Question: So I have a page and here's what is happening. I'm trying to get it all white but only a small portion of it turns white. Also its an 'h1' but its coming out as a 'p'. Any ideas. <URL>'s a demo and the code.

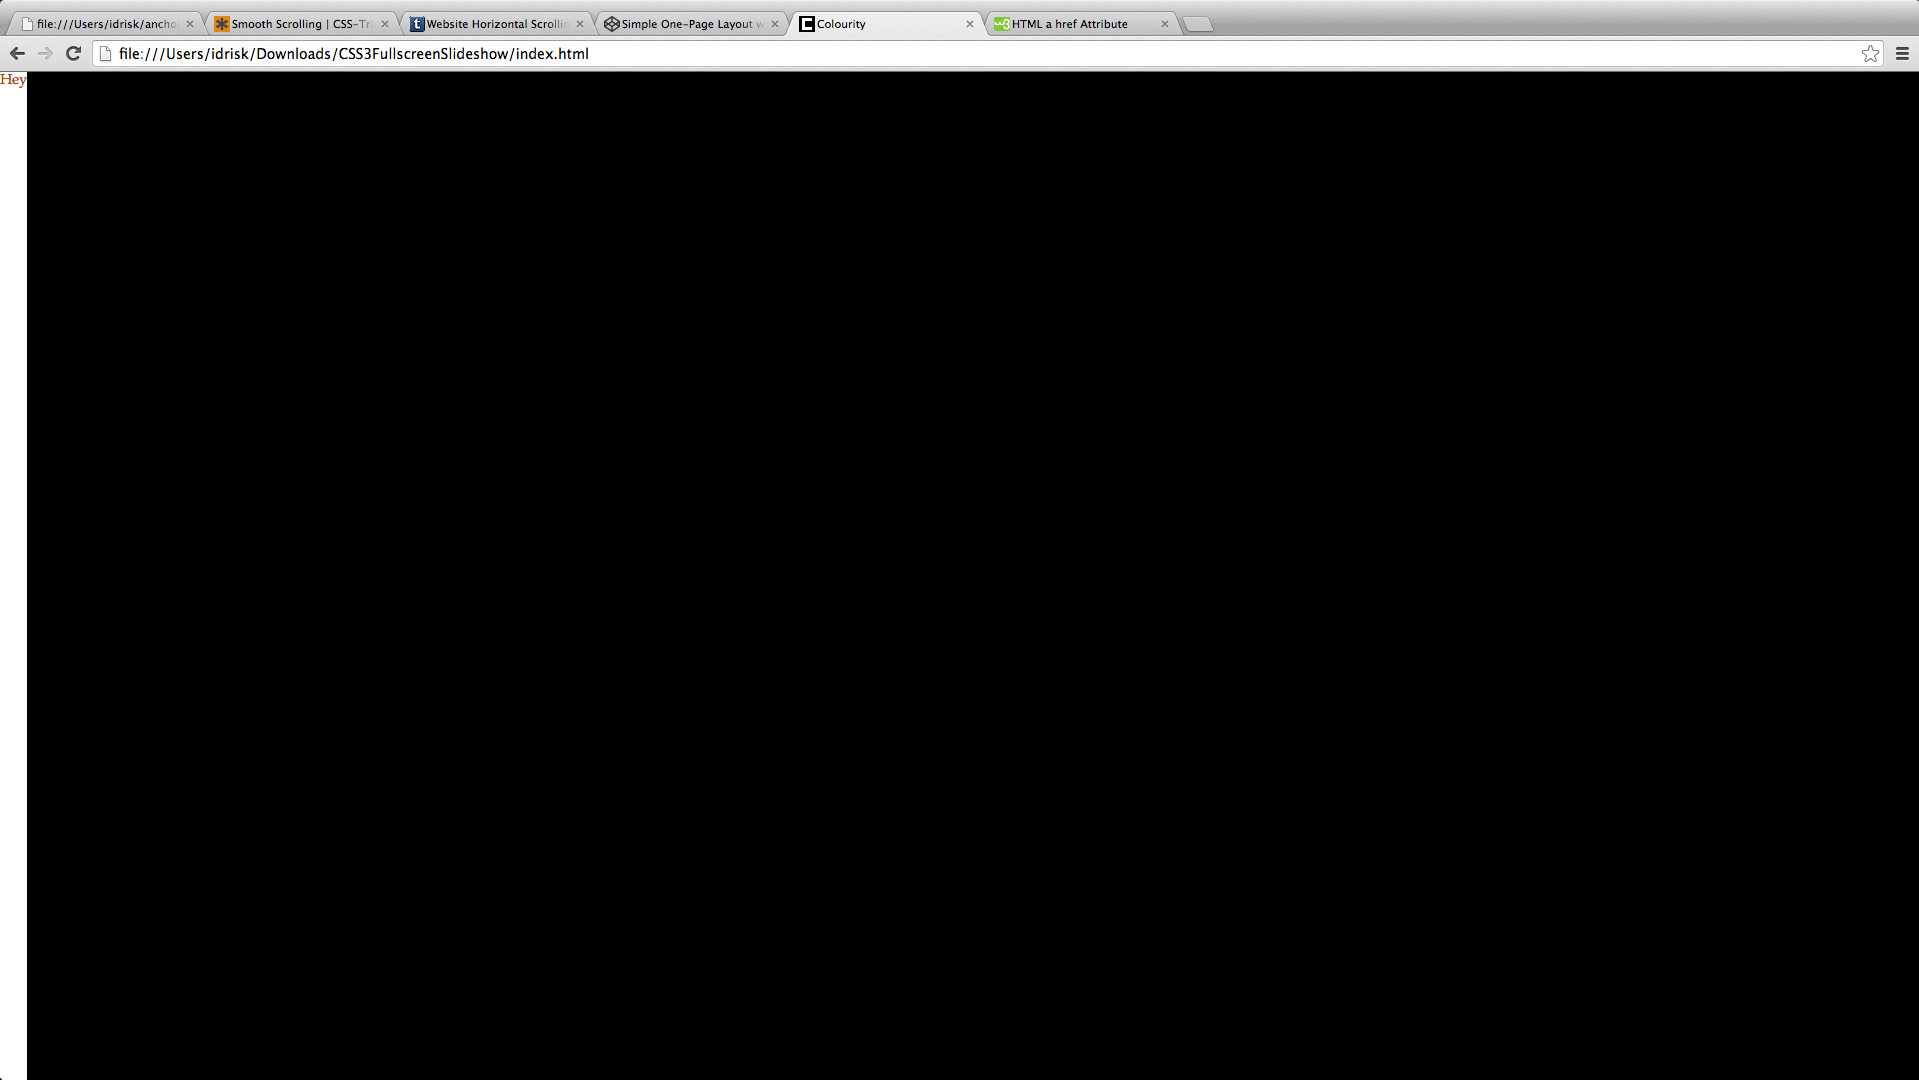
Answer: You're setting 'position: absolute;' so the div doesn't know how wide to be. Do this:
'''
#content{
position: absolute;
top: 100%;
/* edit */
left: 0;
right: 0;
/* or */
width: 100%;
/* end edit */
background: #fff;
min-height: 100%;
}
'''
Also, I don't know what you mean about coming out as a 'p'. It's an 'h1' for me.